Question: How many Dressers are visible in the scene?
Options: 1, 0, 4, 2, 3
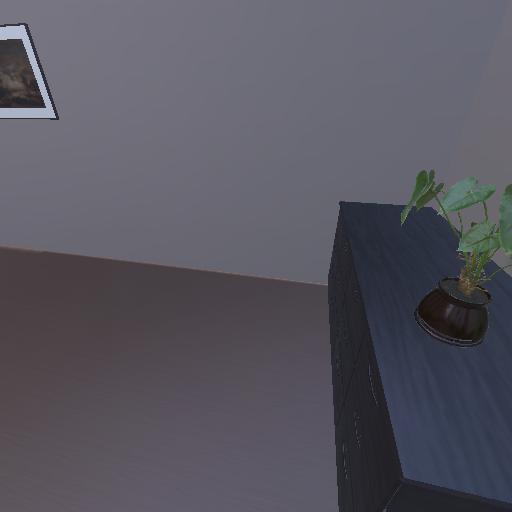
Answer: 1